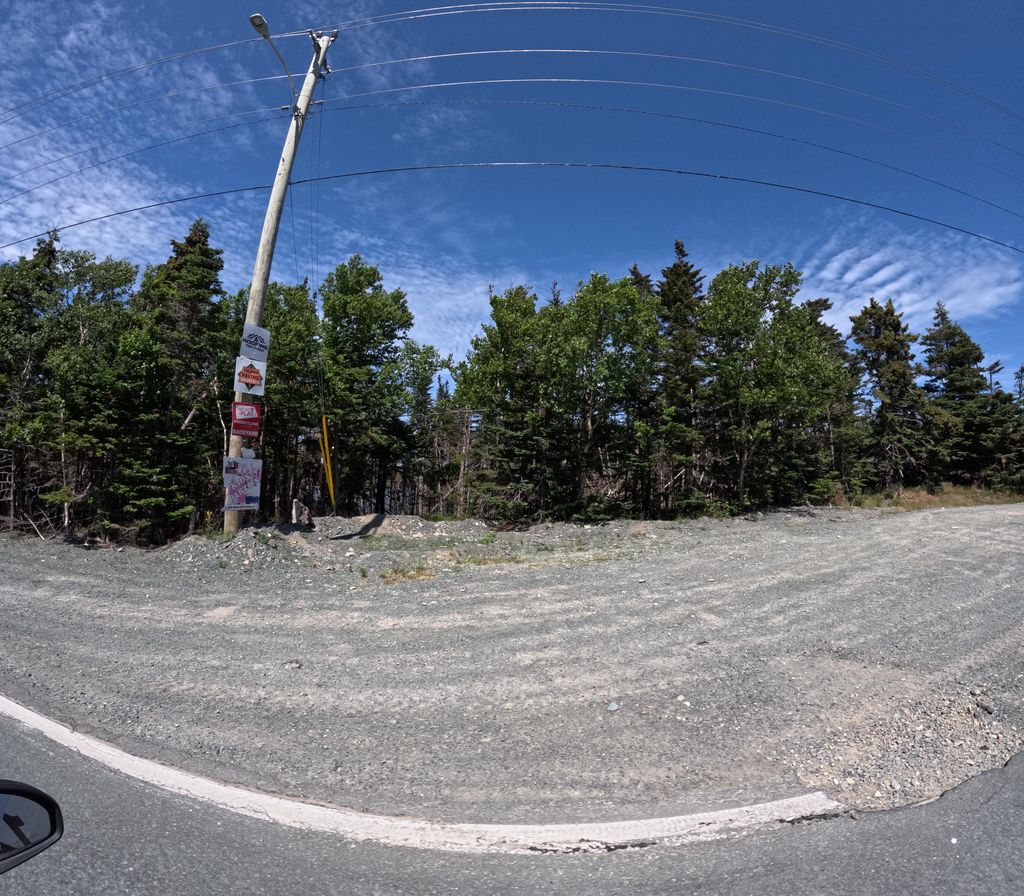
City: st_johns